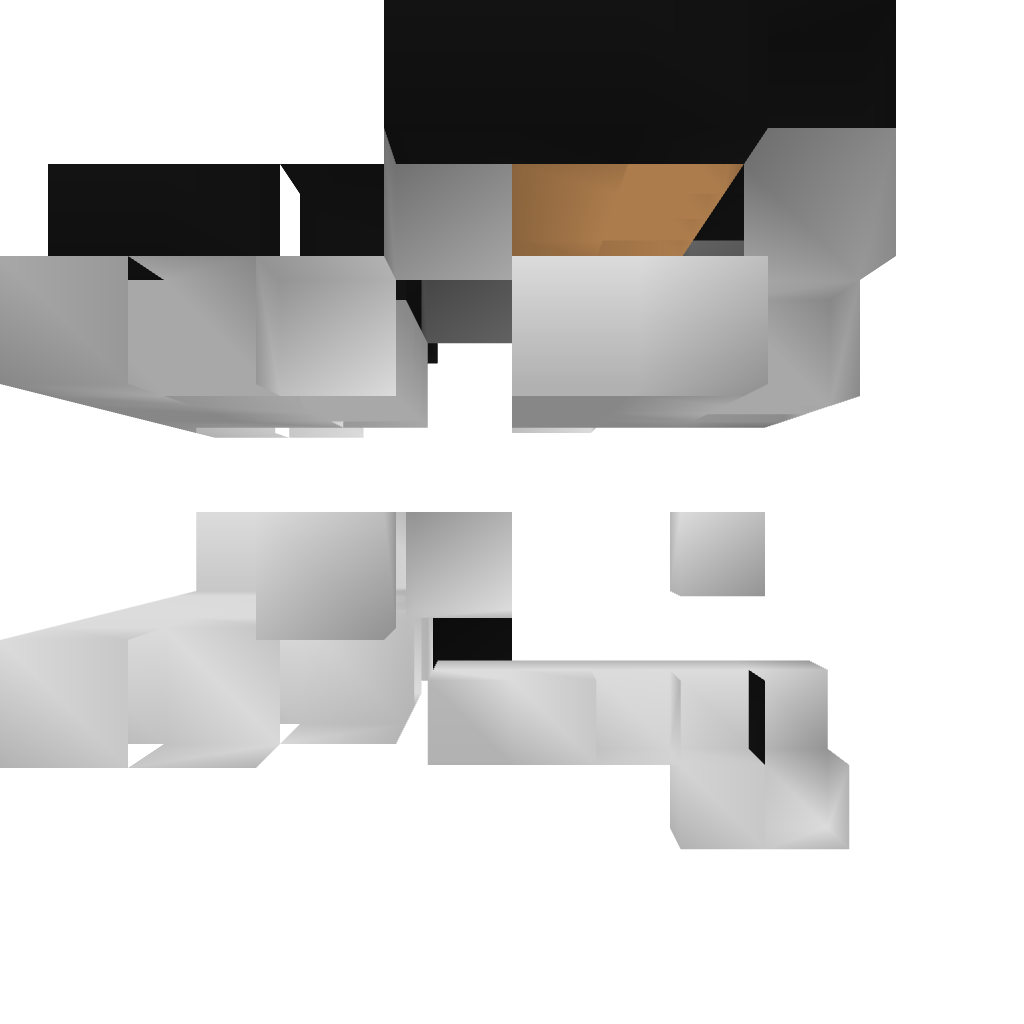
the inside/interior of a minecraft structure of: Chicken Farm+Cooker #2